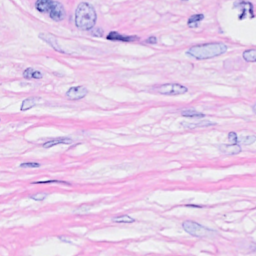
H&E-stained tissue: Breast